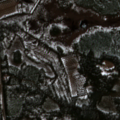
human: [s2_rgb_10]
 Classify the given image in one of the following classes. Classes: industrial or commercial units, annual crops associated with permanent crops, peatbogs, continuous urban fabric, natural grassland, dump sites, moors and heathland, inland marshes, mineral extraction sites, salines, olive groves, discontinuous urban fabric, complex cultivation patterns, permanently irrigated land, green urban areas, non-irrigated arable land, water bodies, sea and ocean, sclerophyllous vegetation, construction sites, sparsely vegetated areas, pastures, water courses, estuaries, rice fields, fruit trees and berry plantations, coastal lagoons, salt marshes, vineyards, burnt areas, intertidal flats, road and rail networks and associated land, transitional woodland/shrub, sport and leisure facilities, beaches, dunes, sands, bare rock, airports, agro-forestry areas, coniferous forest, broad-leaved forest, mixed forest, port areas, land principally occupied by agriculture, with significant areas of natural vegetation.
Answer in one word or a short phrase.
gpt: coniferous forest, mixed forest, transitional woodland/shrub, peatbogs